【题型】填空题　【知识点】函数　【难度】medium
如图，已知函数$f(x)=\cos(\omega x+\varphi)(\omega>0)$，点$A,B$是直线$y=\dfrac{1}{2}$与函数$y=f(x)$的图象的两个交点，若$|AB|=\dfrac{\pi}{3}$，则$f\left(\dfrac{\pi}{3}\right)=$\underline{\quad\quad}.

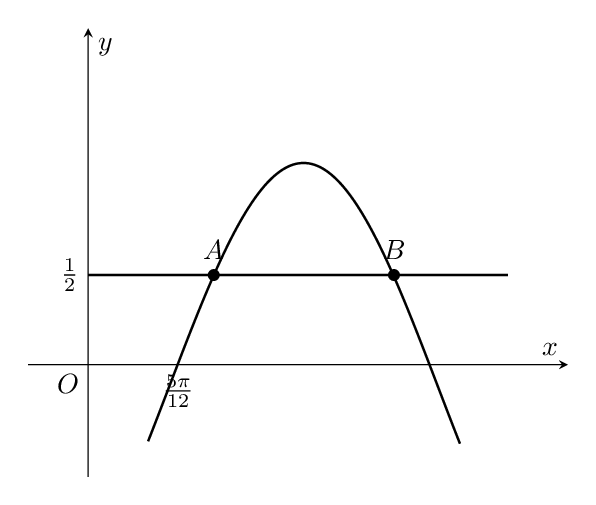
【解答】
\noindent
\textbf{【答案】}$-\dfrac{1}{2}/-0.5$

\vspace{0.3cm}
\noindent
\textbf{【分析】}通过两点间的距离以及三角函数的周期性来求解函数中的参数，进而求出指定点的函数值.

\vspace{0.3cm}
\noindent
\textbf{【详解】}设$A\left(x_1,\dfrac{1}{2}\right),B\left(x_2,\dfrac{1}{2}\right)$，由$|AB|=\dfrac{\pi}{3}$可得$x_2-x_1=\dfrac{\pi}{3}$，

\noindent
令$\cos(\omega x+\varphi)=\dfrac{1}{2}$，得$\omega x_2+\varphi=\dfrac{\pi}{3}+2k\pi$ 或 $\omega x_1+\varphi=-\dfrac{\pi}{3}+2k\pi,k\in\mathbf{Z}$，

\noindent
即$(\omega x_2+\varphi)-(\omega x_1+\varphi)=\omega(x_2-x_1)=\dfrac{2\pi}{3}\Rightarrow\omega\times\dfrac{\pi}{3}=\dfrac{2\pi}{3}$，

\noindent
$\therefore\omega=2$，$\therefore f(x)=\cos(2x+\varphi)$，

\noindent
由题图可知$f\left(\dfrac{5\pi}{12}\right)=\cos\left(2\times\dfrac{5\pi}{12}+\varphi\right)=0$，

\noindent
因为零点$\dfrac{5\pi}{12}$在增区间中，$\therefore\dfrac{5\pi}{6}+\varphi=\dfrac{3\pi}{2}+2k\pi,k\in\mathbf{Z}$，解得$\varphi=\dfrac{2\pi}{3}+2k\pi,k\in\mathbf{Z}$，

\noindent
$\therefore f(x)=\cos\left(2x+\dfrac{2\pi}{3}+2k\pi\right)$，$\therefore f(x)=\cos\left(2x+\dfrac{2\pi}{3}\right)$，

\noindent
故$f\left(\dfrac{\pi}{3}\right)=\cos\left(\dfrac{2\pi}{3}+\dfrac{2\pi}{3}\right)=\cos\dfrac{4\pi}{3}=-\dfrac{1}{2}$.

\vspace{0.3cm}
\noindent
故答案为：$-\dfrac{1}{2}$.